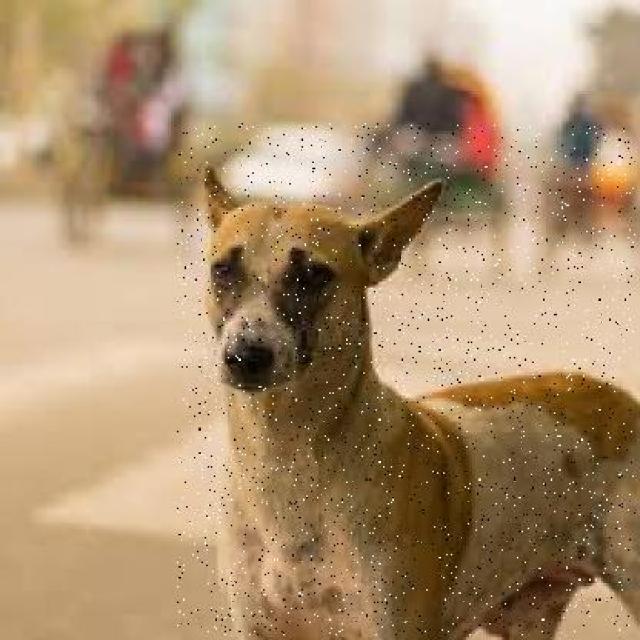
Healthy canine skin — no visible lesions, inflammation, or abnormalities. The skin and coat appear normal.